Question: I have the Facebook and twitter ('TWTweetComposeViewController') API on mi app. It works just fine, I just want to know if I can override or edit a method or if there's a delegate when the "sharing" is completed and successful. Because I want to call a web-service which increments the number of shares in the database. But its important to be just when it was shared, and not only by tabbing (clicking) the twit or the Facebook icon and then tabbing cancel. Any help is appreciated. thanks.
I only need the solution for facebook now.

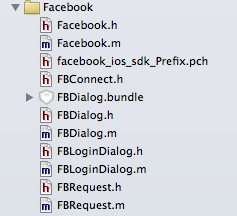
Answer: Well for twitter was actually simple...
'''
twitterComposer.completionHandler = ^(TWTweetComposeViewControllerResult res){
if (res == TWTweetComposeViewControllerResultDone){
//call the web-service
}
};
'''
But still I don't know how to do this with faceBook...